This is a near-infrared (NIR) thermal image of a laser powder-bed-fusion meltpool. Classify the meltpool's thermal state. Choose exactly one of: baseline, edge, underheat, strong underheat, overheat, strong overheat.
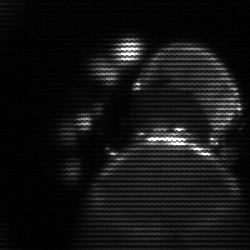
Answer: edge